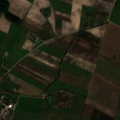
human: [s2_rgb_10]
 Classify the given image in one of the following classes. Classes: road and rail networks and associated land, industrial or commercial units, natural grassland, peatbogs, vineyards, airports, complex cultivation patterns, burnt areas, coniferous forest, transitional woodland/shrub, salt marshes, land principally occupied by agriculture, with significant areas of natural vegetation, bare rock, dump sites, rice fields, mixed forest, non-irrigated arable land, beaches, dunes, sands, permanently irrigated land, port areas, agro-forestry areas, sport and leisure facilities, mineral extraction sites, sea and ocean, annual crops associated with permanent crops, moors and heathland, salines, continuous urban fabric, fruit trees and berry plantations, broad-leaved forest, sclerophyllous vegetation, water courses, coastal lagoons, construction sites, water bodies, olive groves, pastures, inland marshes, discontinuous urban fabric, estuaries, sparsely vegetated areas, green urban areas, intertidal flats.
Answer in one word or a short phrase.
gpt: non-irrigated arable land, complex cultivation patterns, broad-leaved forest